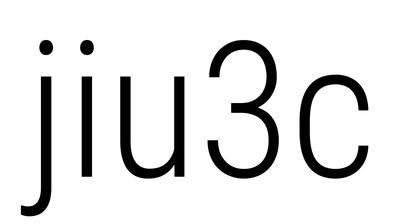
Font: Roboto_Condensed_Light